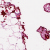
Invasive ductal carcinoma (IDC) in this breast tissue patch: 0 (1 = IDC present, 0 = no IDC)